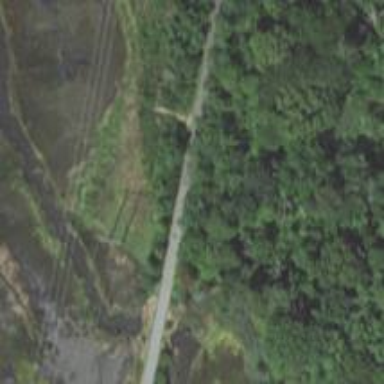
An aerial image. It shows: Asphalt cycleway running alongside abandoned railway on dyke embankment.